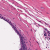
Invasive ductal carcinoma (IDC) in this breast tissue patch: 0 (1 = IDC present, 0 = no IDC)